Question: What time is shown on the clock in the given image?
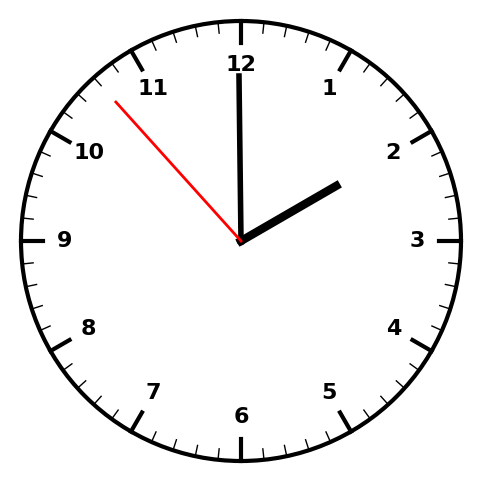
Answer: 01:59:53